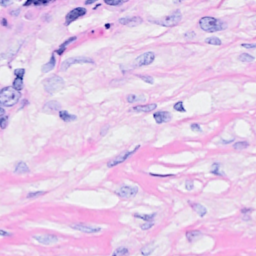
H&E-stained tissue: Breast